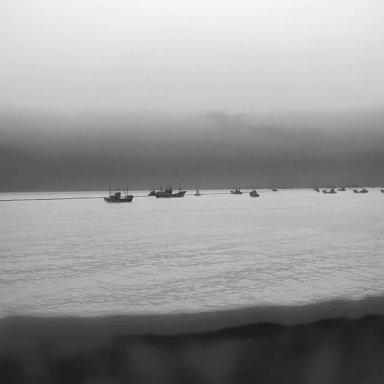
There are ten bulk_carriers in the infrared image.